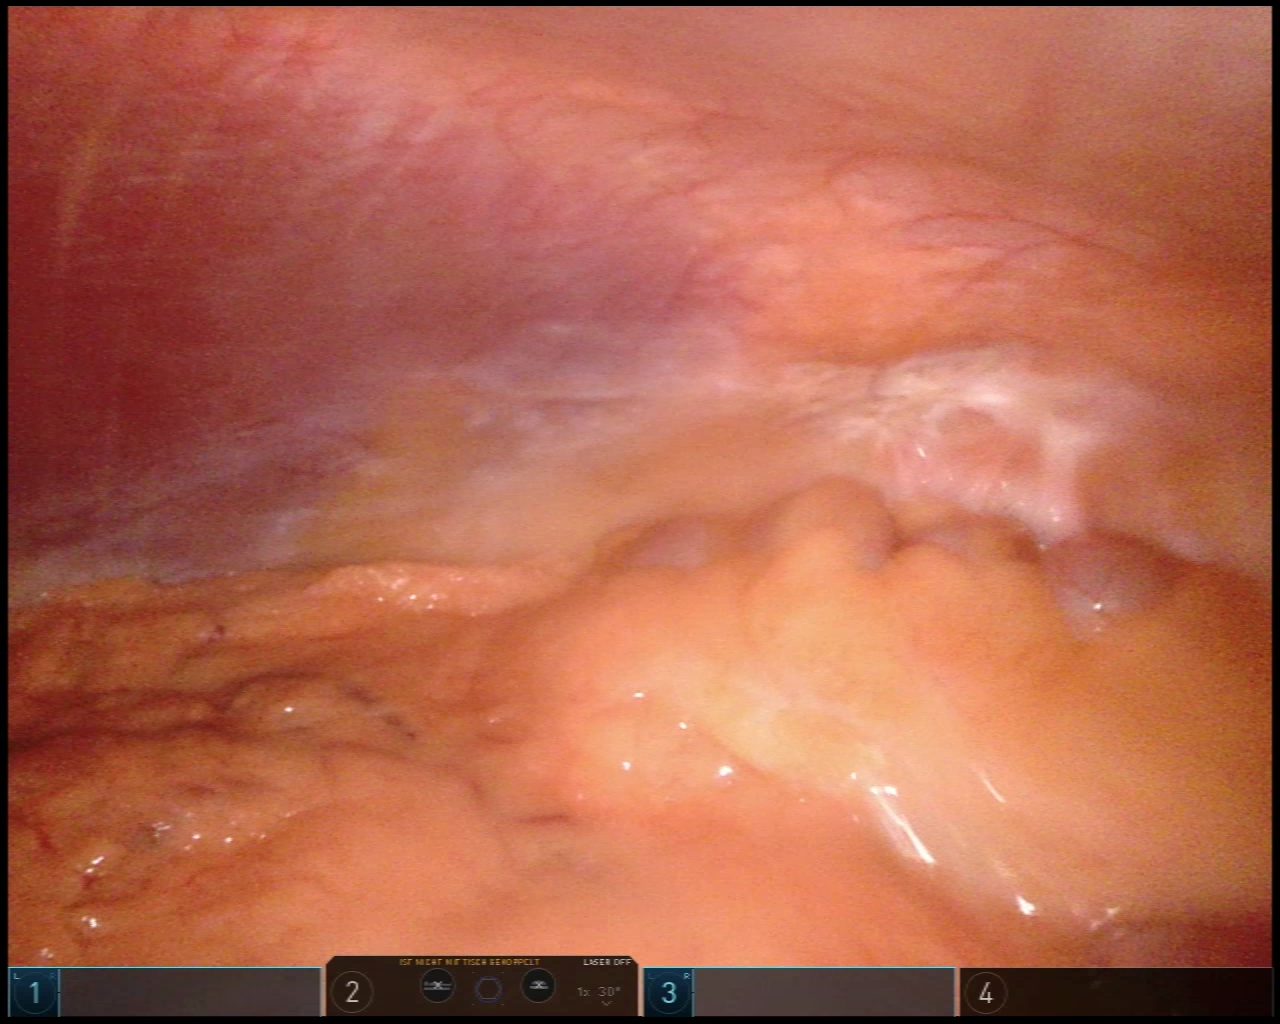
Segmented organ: abdominal_wall
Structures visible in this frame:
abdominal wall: yes
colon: yes
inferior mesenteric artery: no
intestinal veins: no
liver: no
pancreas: no
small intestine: no
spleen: no
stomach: no
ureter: no
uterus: no
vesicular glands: no